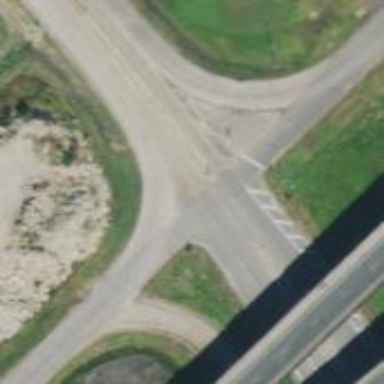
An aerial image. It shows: Secondary road with frontage access.